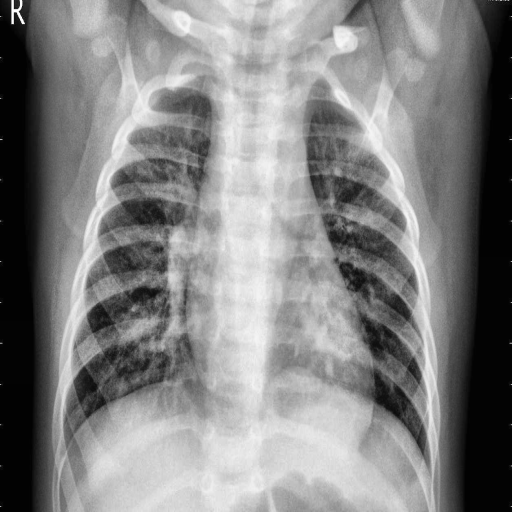
Finding: PNEUMONIA